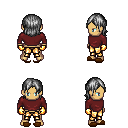
a pixel art fantasy rpg character, male body template, human, tanned skin, maroon long-sleeve shirt, gold greaves, gray long bangs hairstyle, gold gloves, brown slippers, four views (front, back, left, right), 2x2 character sprite sheet, small pixel art, hard edges, no anti-aliasing